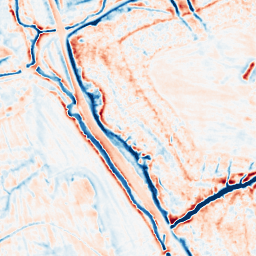
Category: multiscale
Decomposition family: dog_multiscale
Decomposition parameters: sigma_ratio: 1.6
n_scales: 4
base_sigma: 0.5
Upsampling method: cubic_mitchell
Upsampling parameters: scale: 2
Upsampling scale: 2